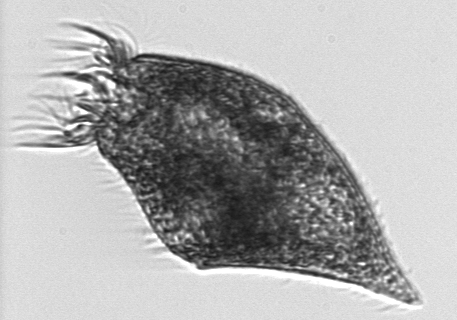
Label: Strombidium_conicum